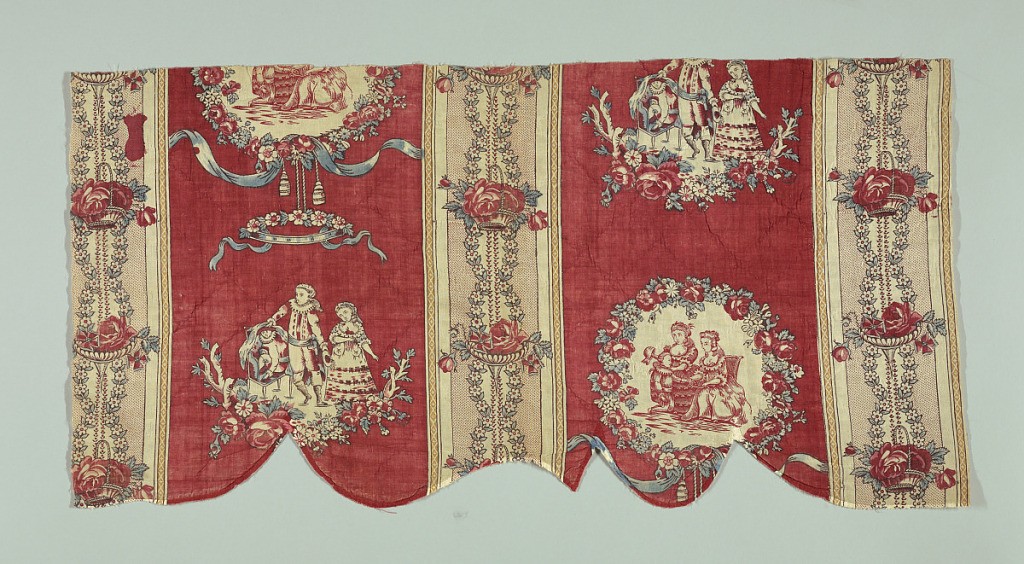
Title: Fragment
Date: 1770–90
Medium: cotton Technique: block printed on plain weave
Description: Alternation of floral stripes and figurative stripes. In the figurative stripes there is an alternation of two scenes, each involving adults playing with a child dressed as a clown. The figurative stripes are offset; the floral stripes are in straight repeat. Black, two reds, blue and yellow ocher. Piece is shaped like a valance.